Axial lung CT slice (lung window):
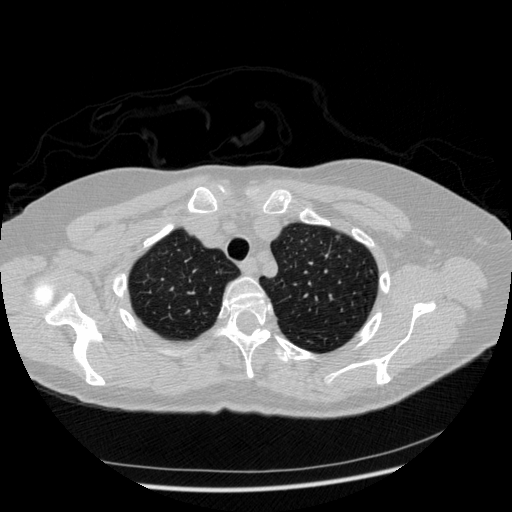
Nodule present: yes
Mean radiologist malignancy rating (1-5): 5